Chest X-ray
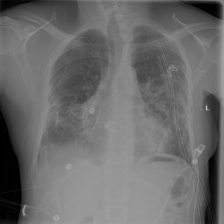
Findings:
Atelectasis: positive
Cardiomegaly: negative
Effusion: negative
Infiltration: positive
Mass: negative
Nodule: negative
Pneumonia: negative
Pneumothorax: positive
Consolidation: negative
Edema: negative
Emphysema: positive
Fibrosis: negative
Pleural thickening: negative
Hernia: negative